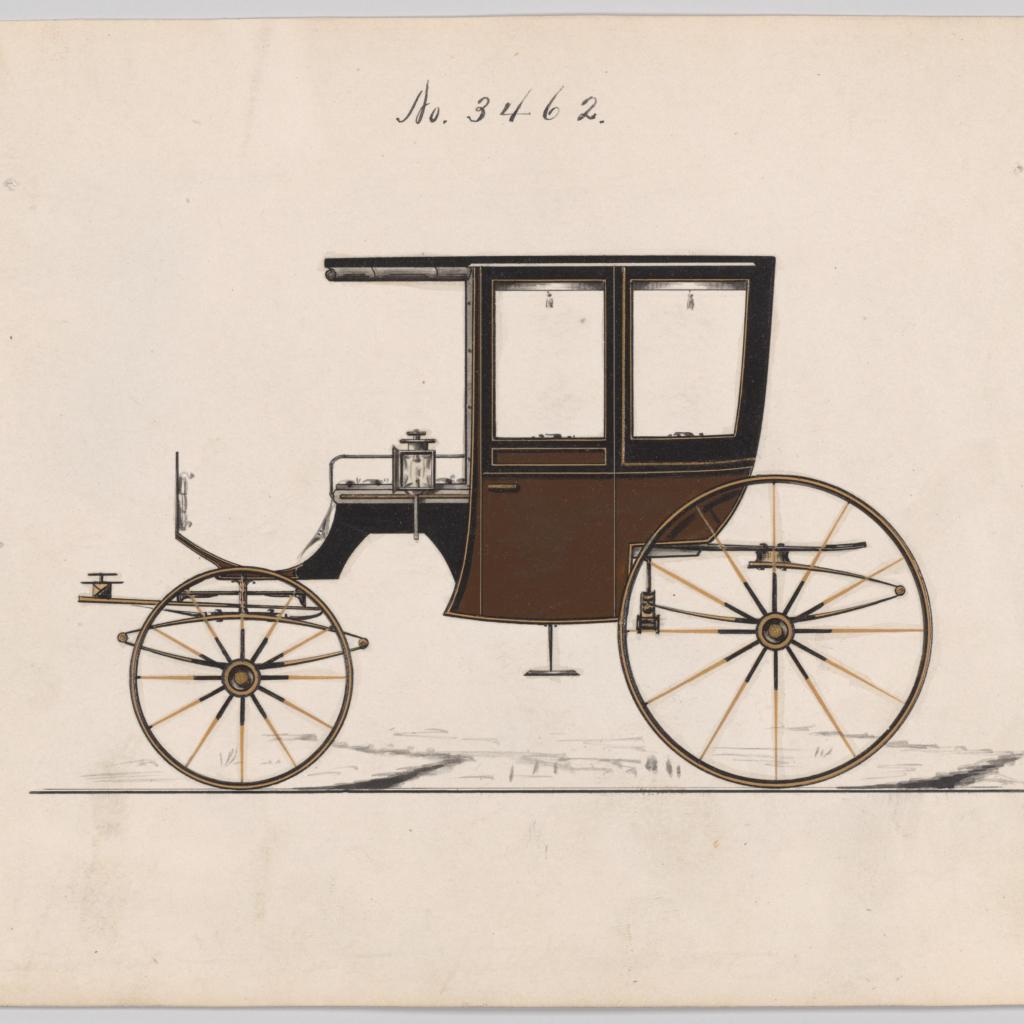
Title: Design for 4 seat Rockaway, no. 3462
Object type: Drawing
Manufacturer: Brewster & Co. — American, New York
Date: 1878
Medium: Pen and black ink, water color and gouache with gum arabic and metallic ink
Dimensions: sheet: 6 3/4 x 9 1/4 in. (17.1 x 23.5 cm)
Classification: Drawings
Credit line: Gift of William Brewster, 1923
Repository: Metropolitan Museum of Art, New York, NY